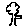
Label: tree